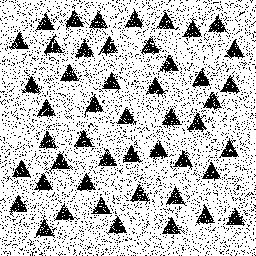
Squares: 0
Triangles: 48
Stars: 0
Total shapes: 48